五年级 · 立体几何学
一个长方体木块（如图）, 如果把它截成一个最大的正方体，这个正方体的体积是（）立方厘米。

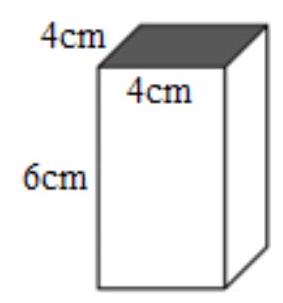
A. 8
B. 16
C. 64
D. 216

答案: C
解析: 解$\mathrm{C}$

【分析】这个长方体的最小棱长是 4 厘米, 所以切成的最大正方体的棱长是 4 厘米, 根据正方体的体积公式: $V=a^{3}$, 代入计算即可得解。

【详解】 $4 \times 4 \times 4=64$ （立方厘米）

故答案为: C

【点睛】关键是理解正方体的特点, 长方体三种棱长中最小的棱长即是最大正方体的棱长。